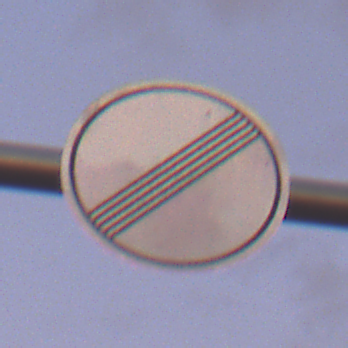
Verkehrszeichen: EndeSaemtlicherBegrenzungen
Umgebung: Outdoor, Nature
Tageszeit: SunriseSunset
Wetter: PartlyCloudy
Licht: Natural
Jahreszeit: NotSpecified
Kontrast: LowContrast